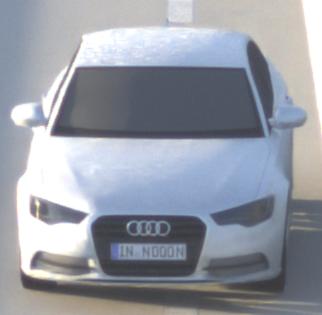
Make: Audi
Model: A6 2.0 TFSI
Detailed model: A6 (C7) Limousine
Model produced from: 2011/10
Model produced until: 2014/09
Doors: 4
Color: white
Road condition: dry road
Daytime: sunrise or sunset
Contrast: low contrast